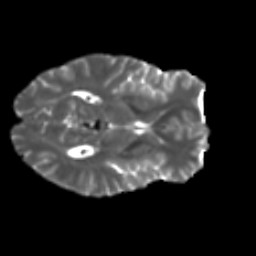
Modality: T2w
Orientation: axial
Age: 36
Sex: male
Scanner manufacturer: ge
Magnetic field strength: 3 T
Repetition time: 7.8 s
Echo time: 0.0618 s